Question: I added to my android app and I want to
> (when any one rating course in my app its store in file and
then the show the new stars )
and make it (when people download app from google play show the new rating and when he add his rate app show new rating etc...)
How can I do that?

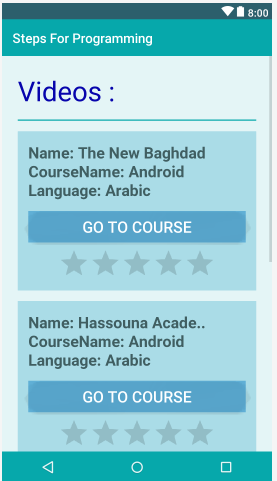
Answer: If you want to access an SQL database, then you'll need to use JDBC. <URL>
You will need to get a host for the database so that people can use the app on any phone. Once you've set up the database and all the JDBC code, there should be a way to autofill the rating bar with data that is in your database.
If you want to store the ratings on the user's phone, then you can use SQLite instead of MySQL and create a database on the user's phone. This will mean that you don't have to get a database host, but it also means no one else will be able to access the data.